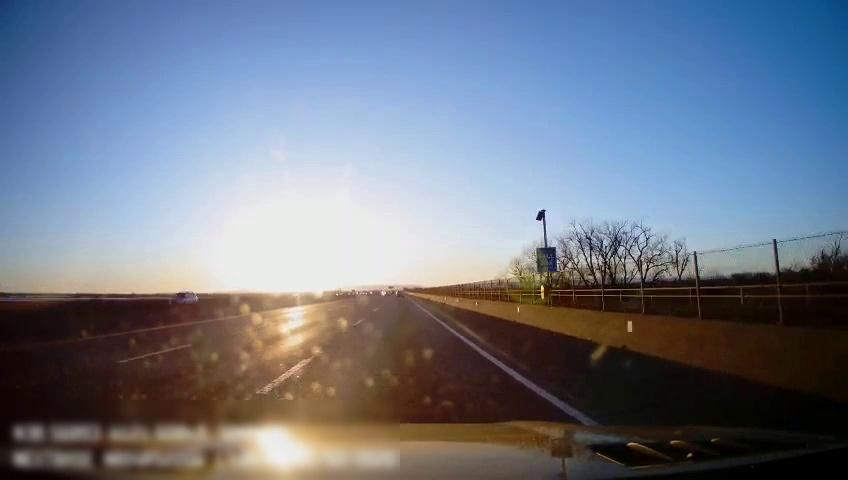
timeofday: Day
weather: Sunny
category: Drivable Space
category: Vehicles | SUV
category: Lanes | Alternate Lane
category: Lanes | Current Lane
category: Lanes | Current Lane
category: Lanes | Alternate Lane